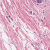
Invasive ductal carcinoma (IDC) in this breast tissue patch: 0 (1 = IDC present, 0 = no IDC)